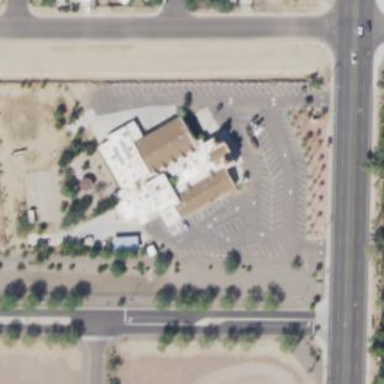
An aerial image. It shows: Building serving as place of worship.